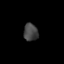
Tissue: lung
Cell type: Epithelial cells
Senescence score: 0.2409
Nuclear area (px): 250
Mean DAPI intensity: 67.904